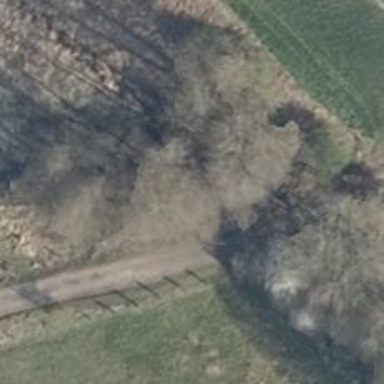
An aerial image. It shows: Culvert tunnel.